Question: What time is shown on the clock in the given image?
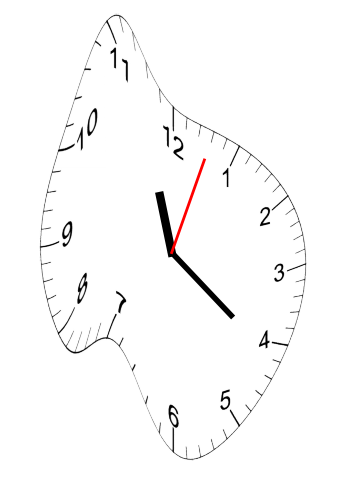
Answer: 11:21:03